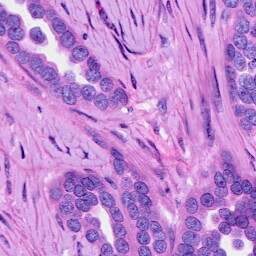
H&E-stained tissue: Ovarian